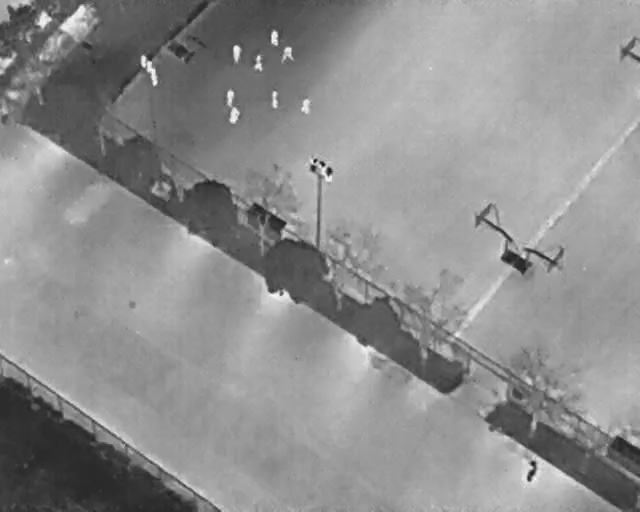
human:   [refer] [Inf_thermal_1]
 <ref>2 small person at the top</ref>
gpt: <box>[[41, 6, 44, 7, 4], [34, 18, 37, 19, 2]]</box>

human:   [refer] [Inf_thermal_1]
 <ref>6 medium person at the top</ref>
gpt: <box>[[46, 19, 49, 21, 2], [43, 9, 46, 12, 7], [41, 18, 44, 20, 2], [38, 11, 41, 13, 2], [35, 9, 38, 11, 2], [35, 21, 37, 23, 16]]</box>